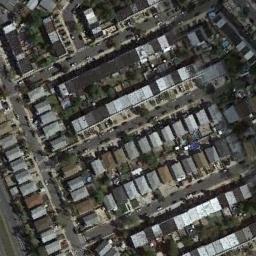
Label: dense_residential